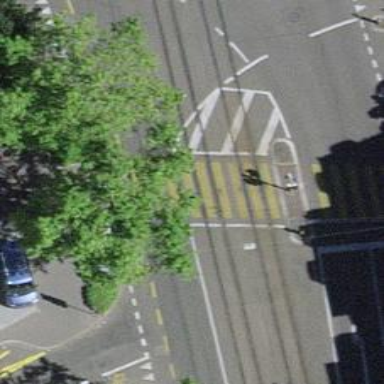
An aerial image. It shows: Marked crossing with pedestrian crossing traffic signals.